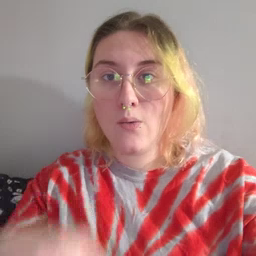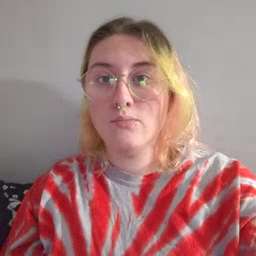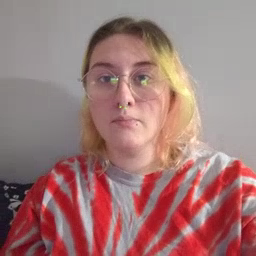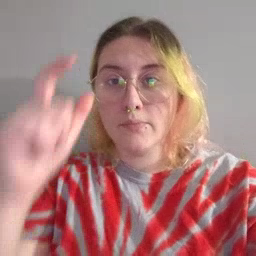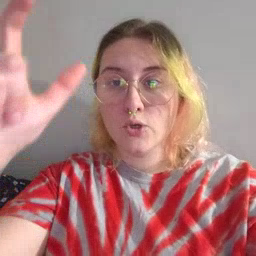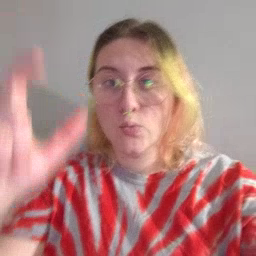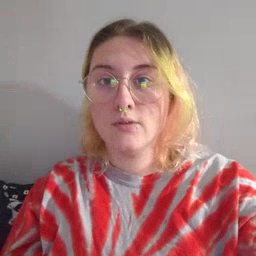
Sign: moon